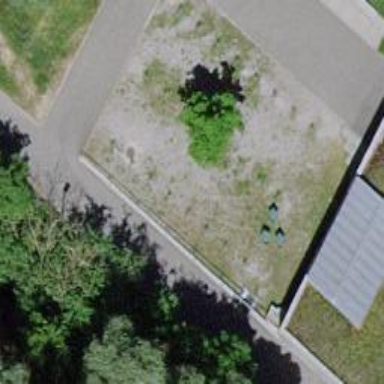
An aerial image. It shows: Bicycle parking area with stands.